Question: Problem: I have 2 sidebars (widget-areas). In the admininistration-backend sidebar 1 is always open, but sidebar 2 is closed by default, when I navigate to "Design -> Widgets". See this screenshot:

Question: Is there a way to configure to keep the second sidebar open by default?
Wordpress version 3.1.2.
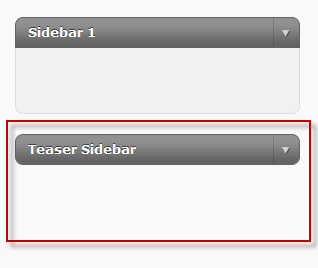
Answer: The widgets in the WordPress admin dashboard are controlled by jQuery UI specifically the opening and closing is controlled by jQuery UI Collapsable.
When you make adjustment like opening and closing collapsable items the last state is always stored in a cookie and the state should be the same when you come back to the page. The same is true for the collapsable state for the menu items on the left sidebar.
If it is not working for you most likely you dont have javascript enabled on your browser or a plugin is causing a conflict somewhere.